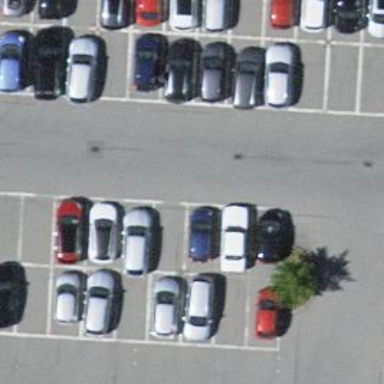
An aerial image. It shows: Parking area with surface.